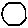
Label: circle